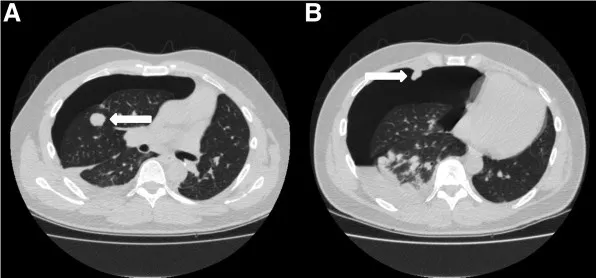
CT scans of patient 3. Routine follow-up CT scan showing the pneumothorax on the right side. A shows one of the pulmonary metastasis, B shows a pleural metastasis.
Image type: radiology (ct)